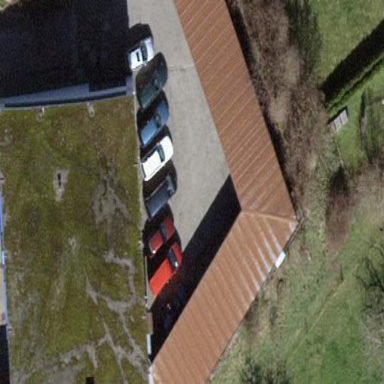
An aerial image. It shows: Car repair shop located in building.